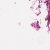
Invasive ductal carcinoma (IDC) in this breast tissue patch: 0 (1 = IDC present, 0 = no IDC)